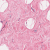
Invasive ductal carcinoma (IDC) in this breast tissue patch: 0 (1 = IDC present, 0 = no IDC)